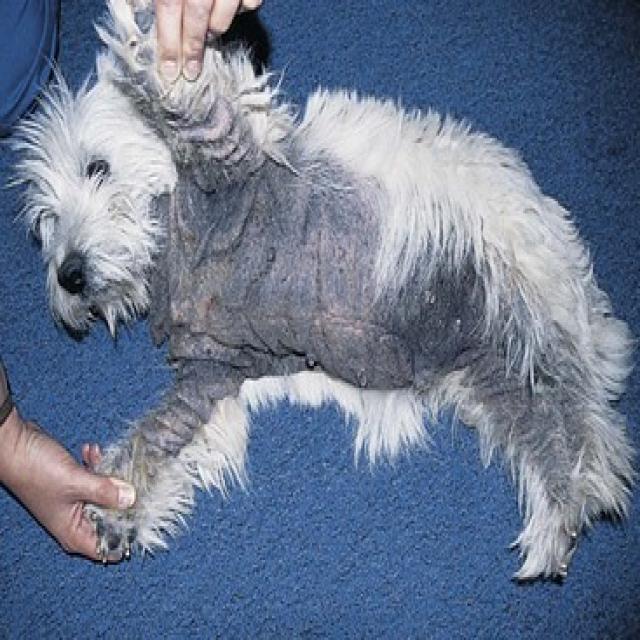
Canine fungal skin infection — characterized by alopecia, scaling, crusting, and circular lesions. Common agents include Malassezia and Candida species.